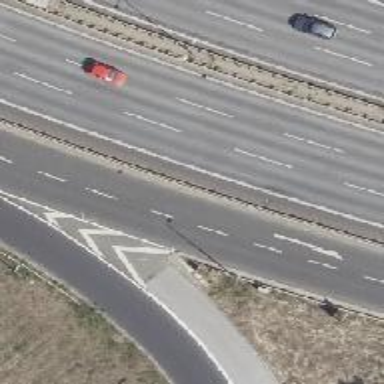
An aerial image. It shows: Asphalt motorway link.